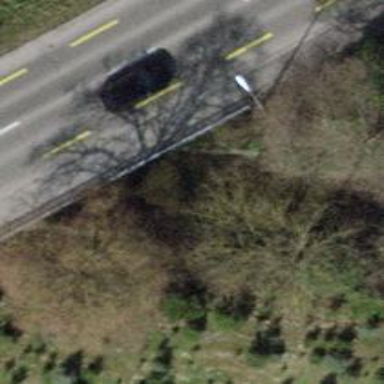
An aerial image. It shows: Sidewalk bridge over footway road.